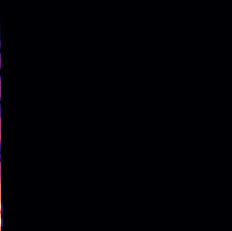
Sound class: Chainsaw